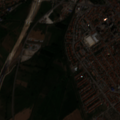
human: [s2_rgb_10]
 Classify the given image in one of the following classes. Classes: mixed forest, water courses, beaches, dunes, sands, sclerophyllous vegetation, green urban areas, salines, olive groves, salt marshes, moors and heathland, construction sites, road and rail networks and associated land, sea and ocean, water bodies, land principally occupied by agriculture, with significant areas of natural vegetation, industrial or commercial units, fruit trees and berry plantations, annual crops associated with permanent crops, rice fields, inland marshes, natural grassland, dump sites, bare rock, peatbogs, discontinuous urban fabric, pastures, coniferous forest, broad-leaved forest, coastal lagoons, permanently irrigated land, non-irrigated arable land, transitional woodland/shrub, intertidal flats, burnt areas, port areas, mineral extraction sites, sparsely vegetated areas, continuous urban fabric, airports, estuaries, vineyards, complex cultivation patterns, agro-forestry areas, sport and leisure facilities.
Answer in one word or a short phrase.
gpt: discontinuous urban fabric, non-irrigated arable land, complex cultivation patterns